Question: I use 2D dataset like below,
'''
37.0235000000000 18.4548000000000
28.4454000000000 15.7814000000000
34.6958000000000 20.9239000000000
26.0374000000000 17.1070000000000
27.1619000000000 17.6757000000000
28.4101000000000 15.9183000000000
33.7340000000000 17.1615000000000
34.7948000000000 18.2695000000000
34.5622000000000 19.3793000000000
36.2884000000000 18.4551000000000
26.1695000000000 16.8195000000000
26.2090000000000 14.2081000000000
26.0264000000000 21.8923000000000
35.8194000000000 18.4811000000000
'''
to create a 3D histogram.

For example, if '[34.7948000000000 18.2695000000000]' point is given, I would like to find the corresponding value of a histogram for a given point on the grid.
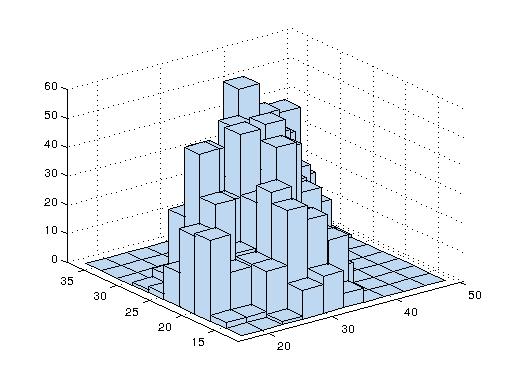
Answer: I used this code
'''
point = feat_vec(i,:); // take the point given by the data set
X = centers{1}(1,:); // take center of the bins at one dimension
Y = centers{2}(1,:); // take center of the bins at other dim.
distanceX = abs(X-point(1)); // find distance to all bin centers at one dimension
distanceY = abs(Y-point(2)); // find distance to center points of other dimension
[~,indexX] = min(distanceX); // find the index of minimum distant center point
[~,indexY] = min(distanceY); // find the index of minimum distant center point for other dimension
'''